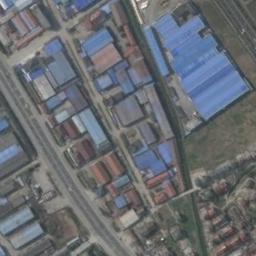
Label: industrial_area